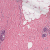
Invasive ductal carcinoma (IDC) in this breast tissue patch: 0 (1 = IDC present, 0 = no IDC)